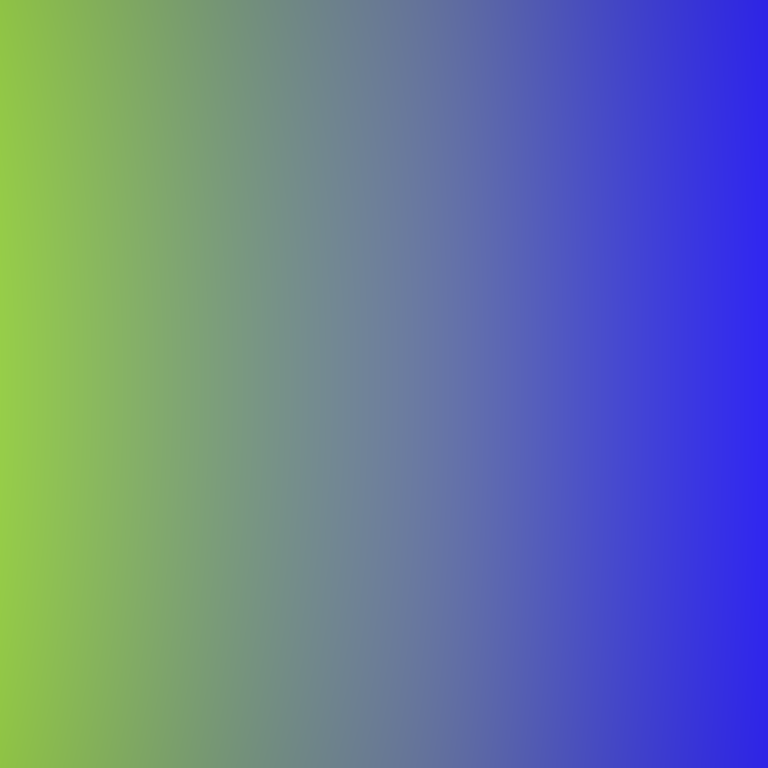
Abstract light effect, smooth gradient from vibrant green to deep blue, calm atmosphere, soft blend, no room, no furniture, no objects.